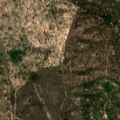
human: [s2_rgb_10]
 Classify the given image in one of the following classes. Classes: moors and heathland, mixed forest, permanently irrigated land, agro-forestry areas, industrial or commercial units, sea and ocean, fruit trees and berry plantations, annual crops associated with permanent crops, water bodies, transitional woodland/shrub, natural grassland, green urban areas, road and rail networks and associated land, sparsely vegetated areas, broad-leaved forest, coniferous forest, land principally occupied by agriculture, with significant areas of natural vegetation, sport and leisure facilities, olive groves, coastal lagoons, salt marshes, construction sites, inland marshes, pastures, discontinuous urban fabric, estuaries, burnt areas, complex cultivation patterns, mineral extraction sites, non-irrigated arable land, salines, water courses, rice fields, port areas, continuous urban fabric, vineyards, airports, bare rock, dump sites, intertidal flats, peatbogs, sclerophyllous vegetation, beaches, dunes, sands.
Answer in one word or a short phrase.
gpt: broad-leaved forest, transitional woodland/shrub